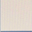
Piece: xx